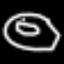
Label: donut